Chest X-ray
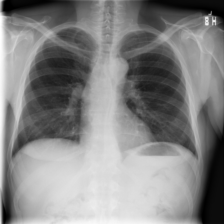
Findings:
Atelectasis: negative
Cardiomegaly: negative
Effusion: negative
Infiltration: negative
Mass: negative
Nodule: negative
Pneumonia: negative
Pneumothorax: negative
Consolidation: negative
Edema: negative
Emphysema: negative
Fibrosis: negative
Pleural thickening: negative
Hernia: negative